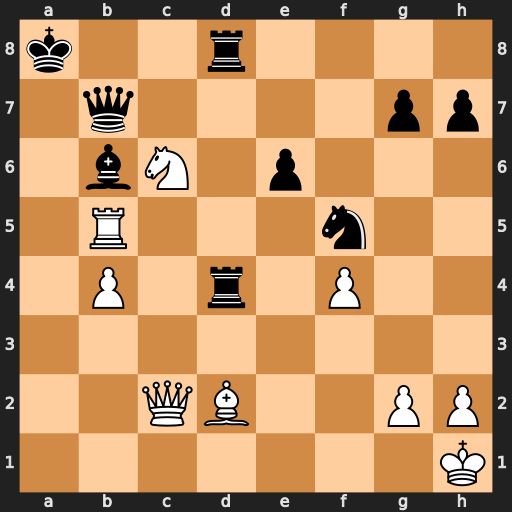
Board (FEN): k2r4/1q4pp/1bN1p3/1R3n2/1P1r1P2/8/2QB2PP/7K
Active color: w
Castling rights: -
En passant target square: -
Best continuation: Qa4+ Qa7 Nxa7